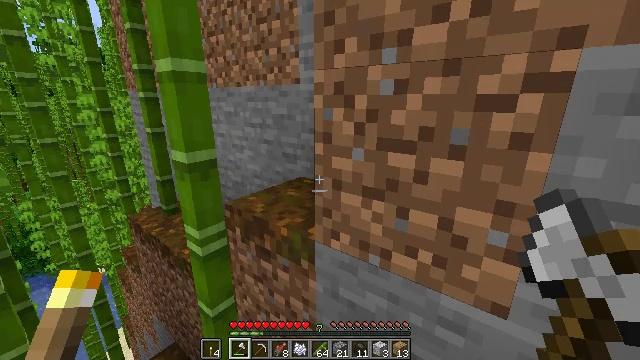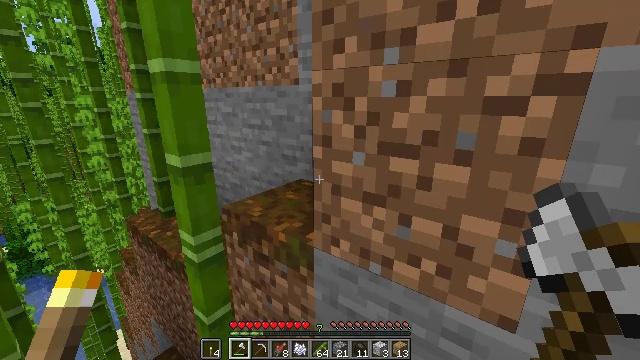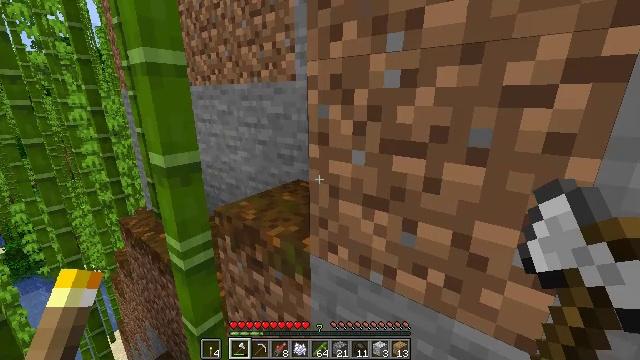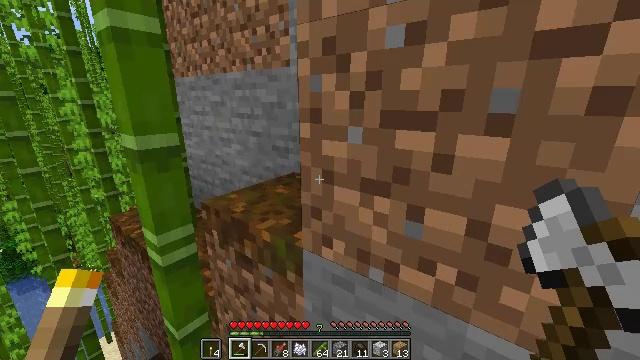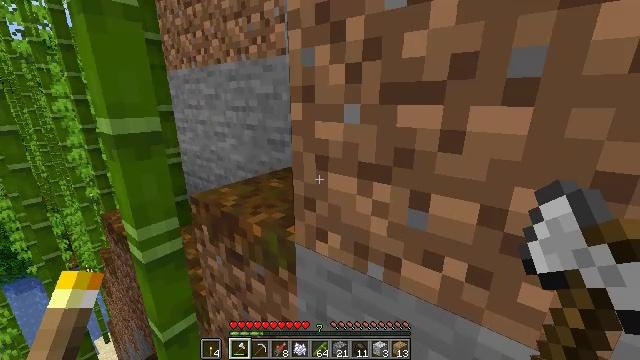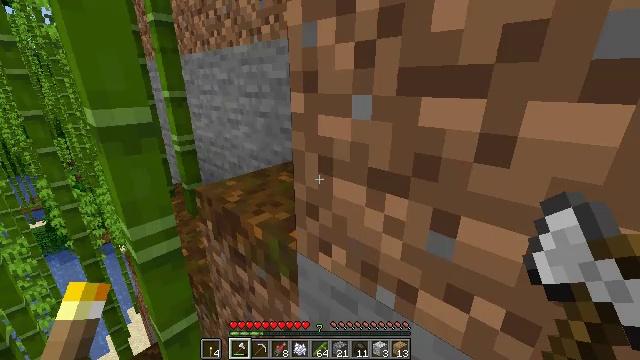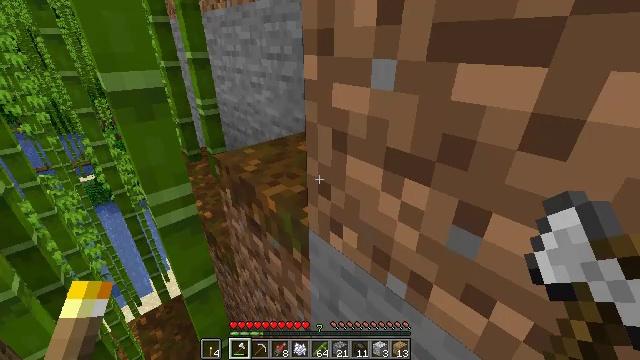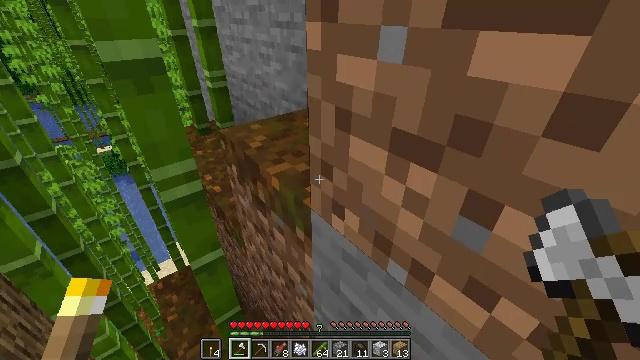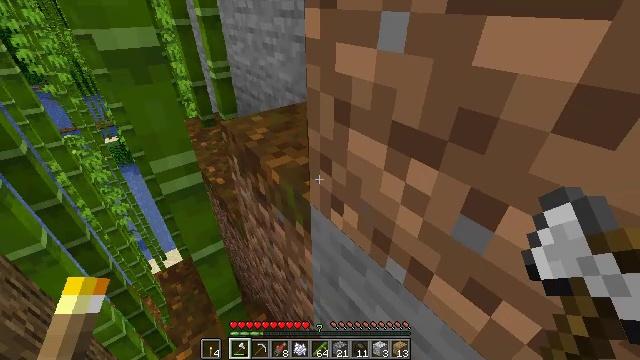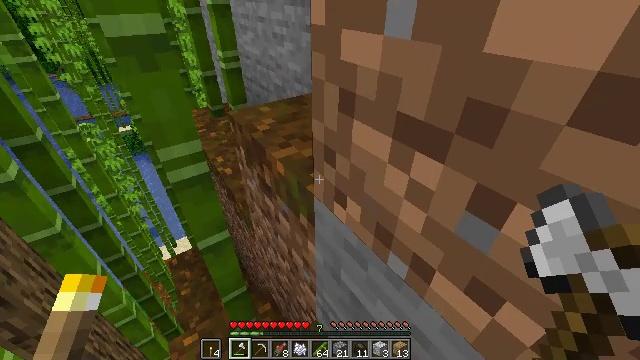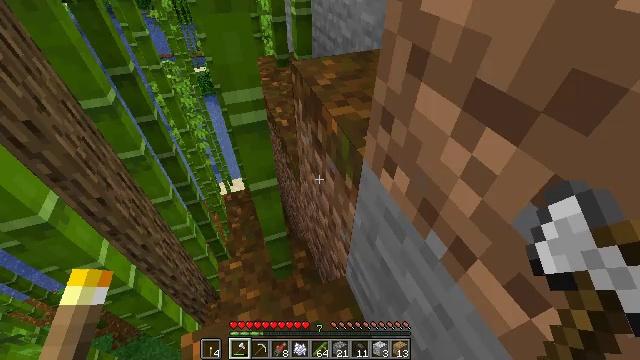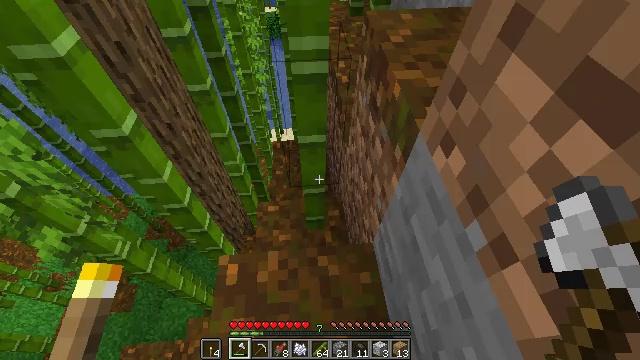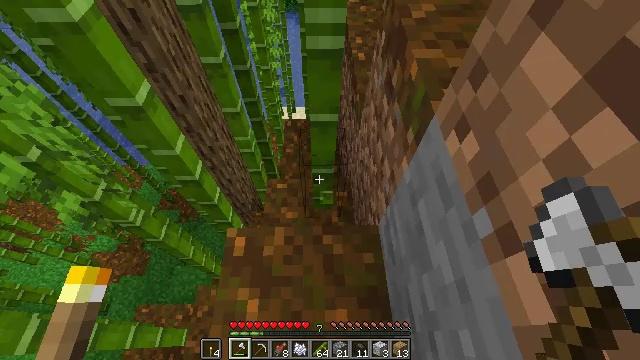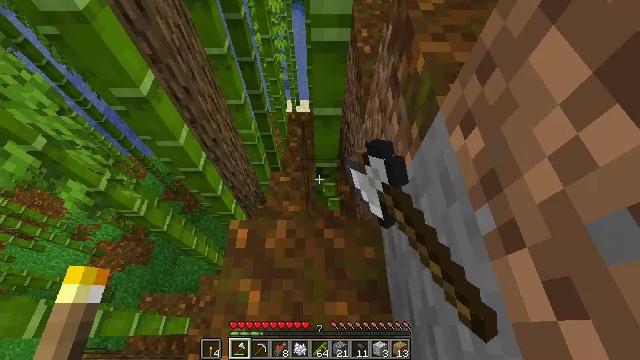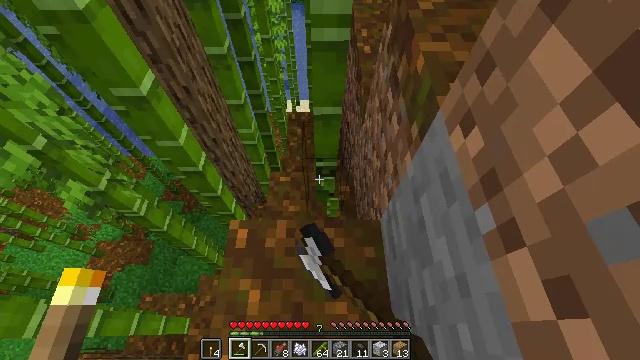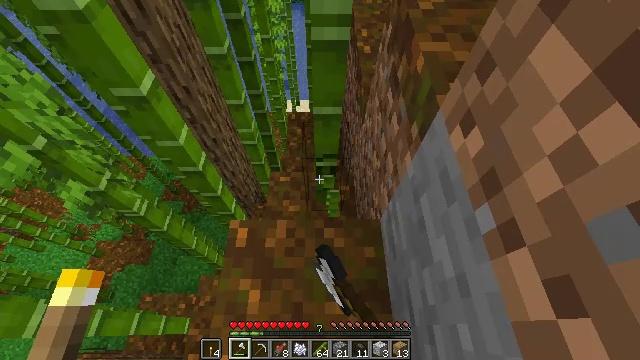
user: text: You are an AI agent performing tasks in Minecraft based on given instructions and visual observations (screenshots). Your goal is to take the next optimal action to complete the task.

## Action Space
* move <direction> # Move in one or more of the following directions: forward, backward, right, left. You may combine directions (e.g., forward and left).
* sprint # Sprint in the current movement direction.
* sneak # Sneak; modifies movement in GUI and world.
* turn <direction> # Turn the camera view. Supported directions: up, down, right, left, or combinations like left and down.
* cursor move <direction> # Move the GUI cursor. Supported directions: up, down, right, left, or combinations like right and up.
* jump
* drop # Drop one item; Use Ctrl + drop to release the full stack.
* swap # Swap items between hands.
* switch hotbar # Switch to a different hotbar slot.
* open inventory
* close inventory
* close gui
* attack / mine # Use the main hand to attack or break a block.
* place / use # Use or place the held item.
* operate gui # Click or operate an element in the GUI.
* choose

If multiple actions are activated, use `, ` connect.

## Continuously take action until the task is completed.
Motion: motion action
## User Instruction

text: Collect some bamboo.
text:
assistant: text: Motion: move forward and move right
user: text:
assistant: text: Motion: move forward and move right
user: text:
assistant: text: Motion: move forward and move right
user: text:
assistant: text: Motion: move forward and move right
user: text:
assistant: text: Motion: turn left and down
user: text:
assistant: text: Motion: turn left and down
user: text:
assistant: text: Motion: turn left and down
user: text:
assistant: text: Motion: turn left and down
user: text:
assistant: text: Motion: turn left and down
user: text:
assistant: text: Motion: turn left and down
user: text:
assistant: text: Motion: turn left and down
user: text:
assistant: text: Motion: turn left and down, attack / mine
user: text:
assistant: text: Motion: turn left and down, attack / mine
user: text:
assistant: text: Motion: attack / mine
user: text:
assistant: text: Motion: attack / mine
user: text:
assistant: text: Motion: attack / mine
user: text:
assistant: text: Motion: turn up, attack / mine
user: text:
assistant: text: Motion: turn up, attack / mine
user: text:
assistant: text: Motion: turn up, attack / mine
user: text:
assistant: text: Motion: attack / mine
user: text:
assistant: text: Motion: attack / mine